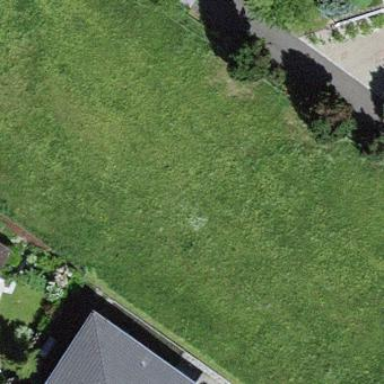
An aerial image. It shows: Beautiful meadow.